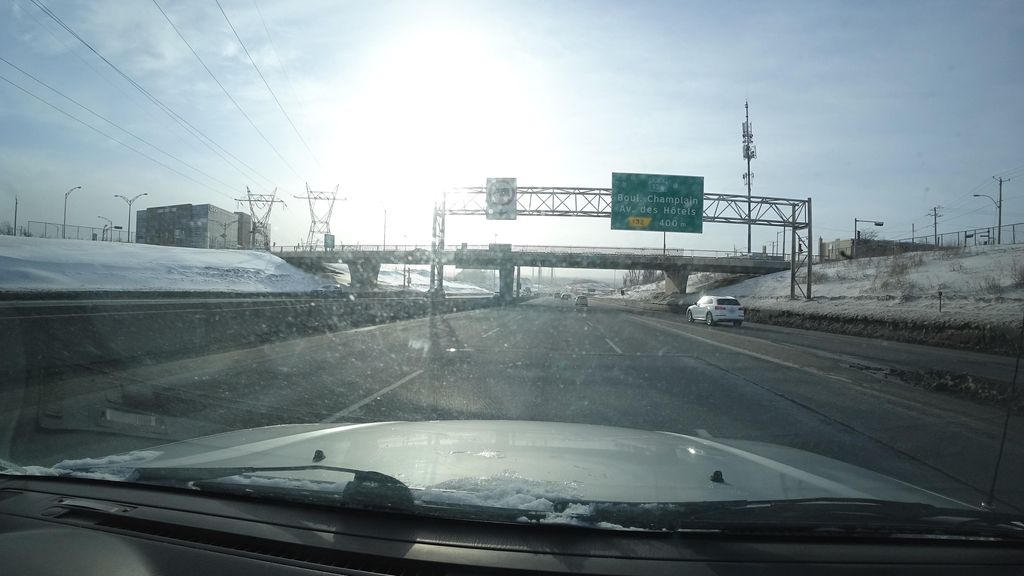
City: quebec_city